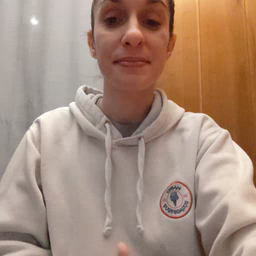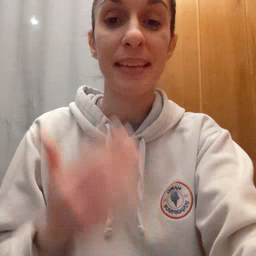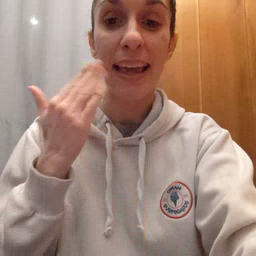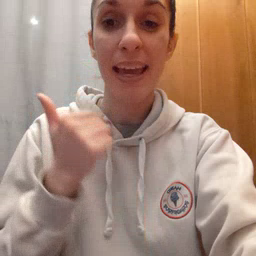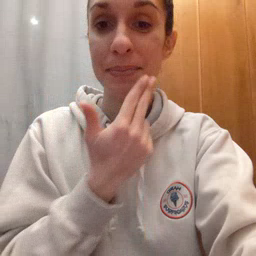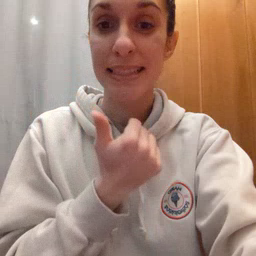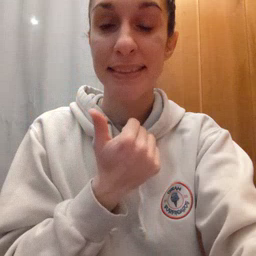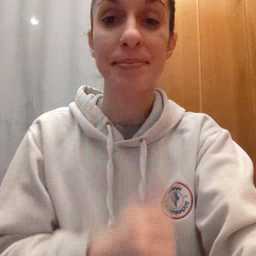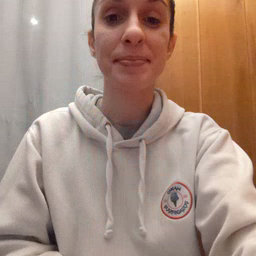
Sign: napkin